Question: I want to display word on a listview selected from a line of a text file, for example "The quick brown fox jump over", now i want to choose only the words "quick fox over" then display them on a listview, my code below
'''
Try
Dim path As String = openFileDialog1.FileName
Dim SR As New IO.StreamReader(path)
Do While SR.Peek() <> -1
Dim LVItem As New ListViewItem
StrTemp = SR.ReadLine.Split(New String() {}, StringSplitOptions.RemoveEmptyEntries)
LVItem.Text = StrTemp(0).ToString
ListView1.Items.Add(LVItem)
LVItem.SubItems.Add(StrTemp(1).ToString)
LVItem.SubItems.Add(StrTemp(2).ToString)
LVItem.SubItems.Add(StrTemp(3).ToString)
LVItem.SubItems.Add(StrTemp(4).ToString)
LVItem.SubItems.Add(StrTemp(5).ToString)
LVItem.SubItems.Add(StrTemp(6).ToString)
Loop
SR.Close()
Catch Ex As Exception
MessageBox.Show("Cannot read file from disk. Original error: " & Ex.Message)
End Try
'''
What it does is it reads line by line of a text file, removes the whitespaces and displays the output onto a listview 1 word each column.

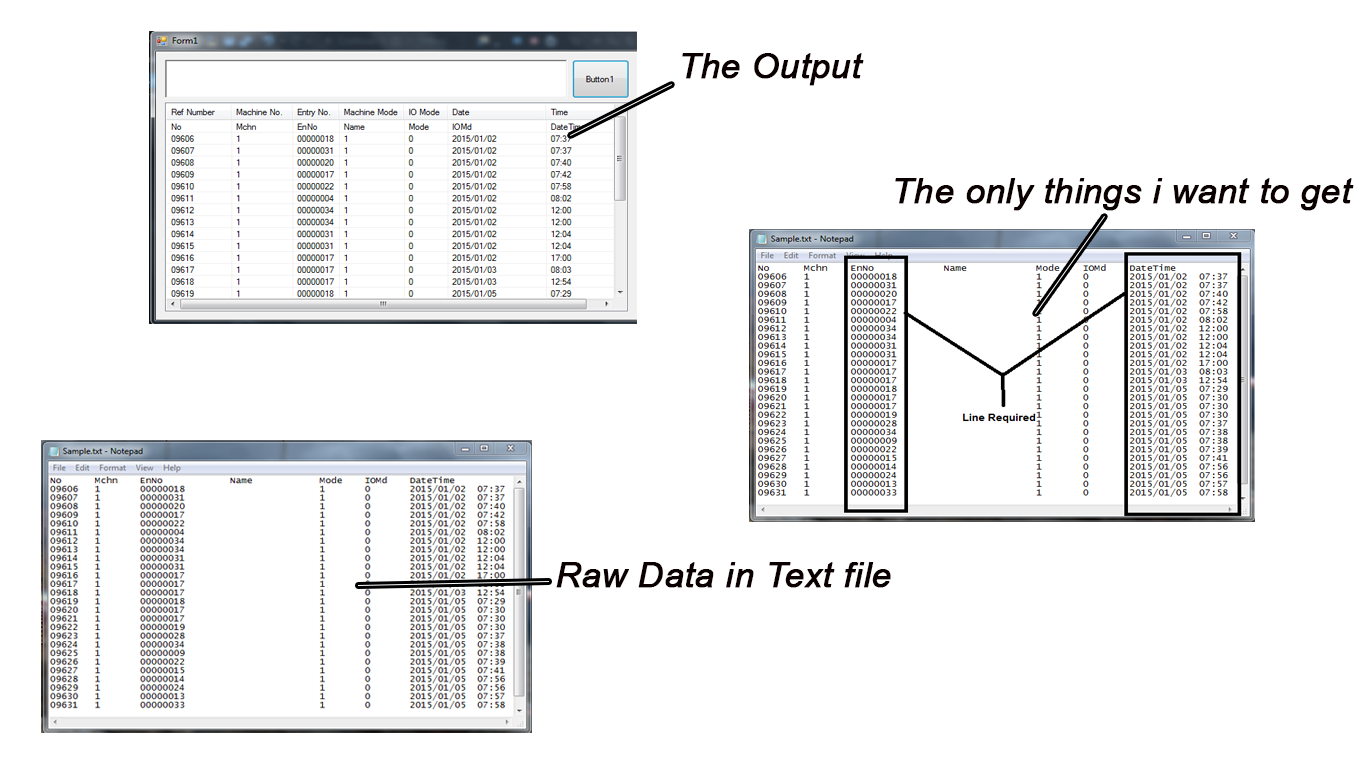
Answer: You want columns 2, 3, 5 and 6:
'''
LVItem.Text = StrTemp(2).ToString
ListView1.Items.Add(LVItem)
LVItem.SubItems.Add(StrTemp(3).ToString)
LVItem.SubItems.Add(StrTemp(5).ToString)
LVItem.SubItems.Add(StrTemp(6).ToString)
'''
You'll have to adjust your ListView Column Headers to match the new data that was extracted.